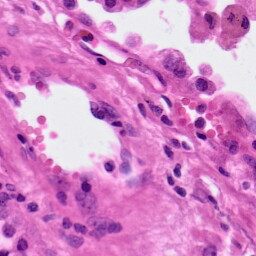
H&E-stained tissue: Lung